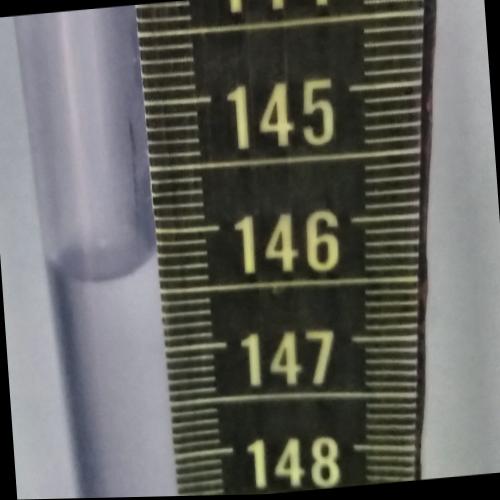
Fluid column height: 146.3 cm